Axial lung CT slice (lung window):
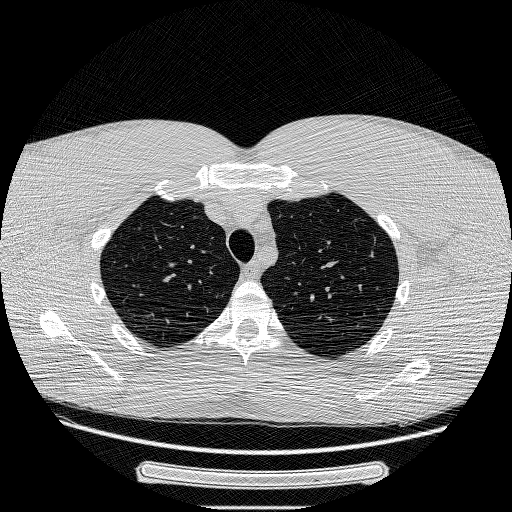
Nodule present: no